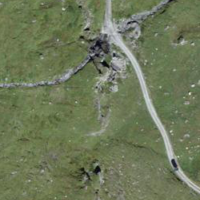
EUNIS habitat code: 26
Species observed at this site:
Gymnadenia conopsea